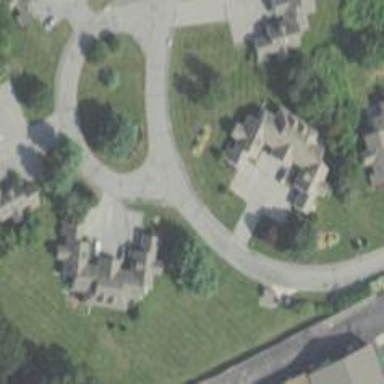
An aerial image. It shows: Residential road.